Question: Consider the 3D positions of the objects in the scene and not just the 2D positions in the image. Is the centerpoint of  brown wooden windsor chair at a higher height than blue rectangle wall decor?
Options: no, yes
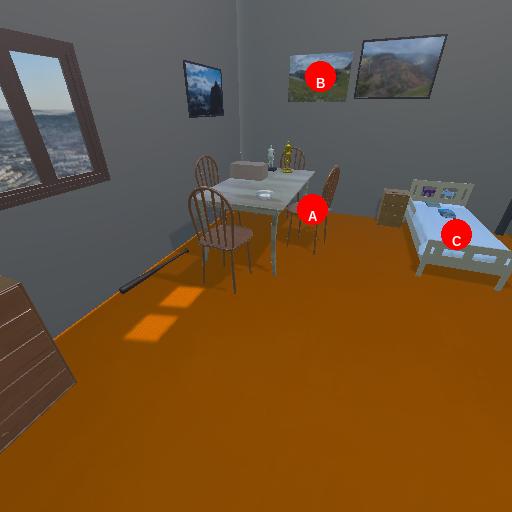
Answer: no